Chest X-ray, AP view. Patient: 32 years old, sex M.
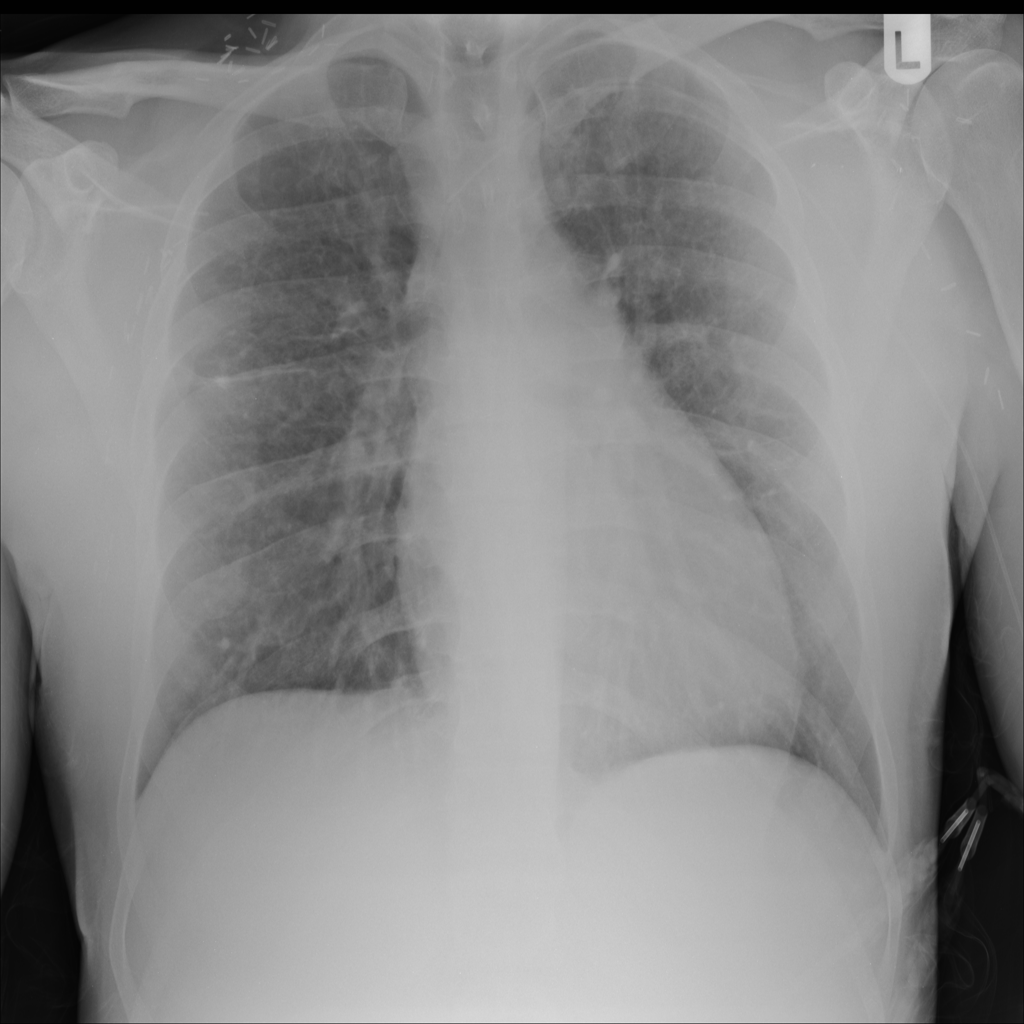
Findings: No Finding